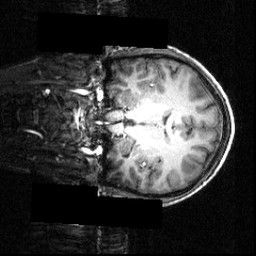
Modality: T1w
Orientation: coronal
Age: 16
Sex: male
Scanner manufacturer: siemens
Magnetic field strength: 3.951 T
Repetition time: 1.5 s
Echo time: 0.00335 s